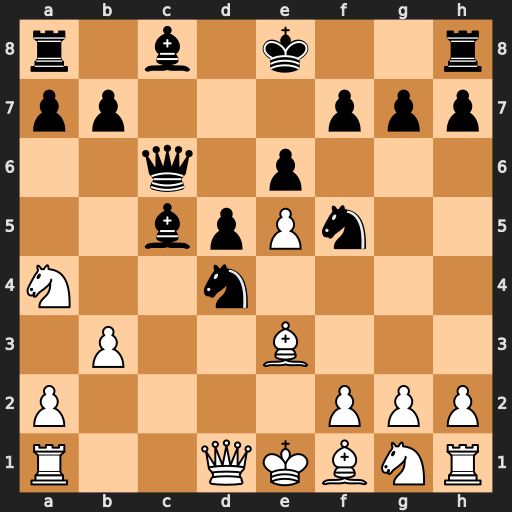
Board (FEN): r1b1k2r/pp3ppp/2q1p3/2bpPn2/N2n4/1P2B3/P4PPP/R2QKBNR
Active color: w
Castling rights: KQkq
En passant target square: -
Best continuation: Rc1 Bb4+ Bd2 Bxd2+ Qxd2 Qd7 g4